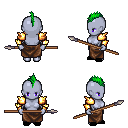
a pixel art fantasy rpg character, female body template, dark elf, purple skin, gold arm armor, robe skirt, green mohawk hairstyle, black slippers, spear, four views (front, back, left, right), 2x2 character sprite sheet, small pixel art, hard edges, no anti-aliasing